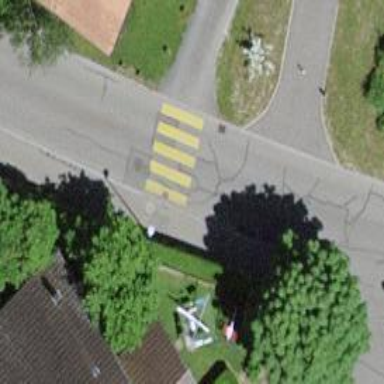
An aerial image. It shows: Uncontrolled road crossing.